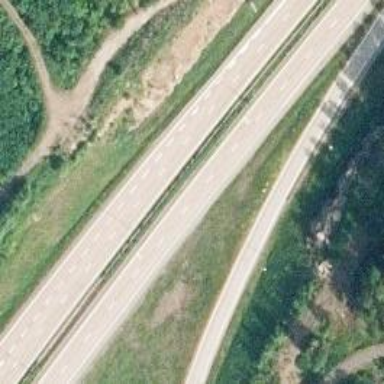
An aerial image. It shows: Motorway junction.